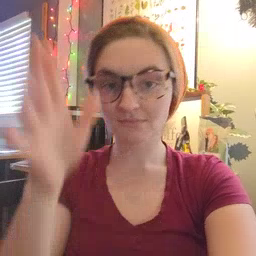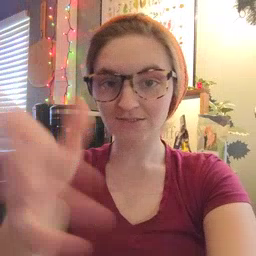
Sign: grandpa